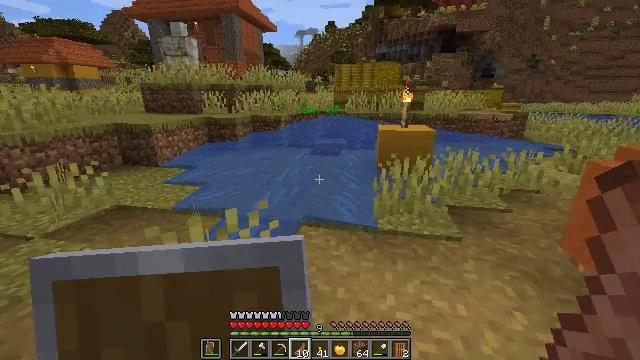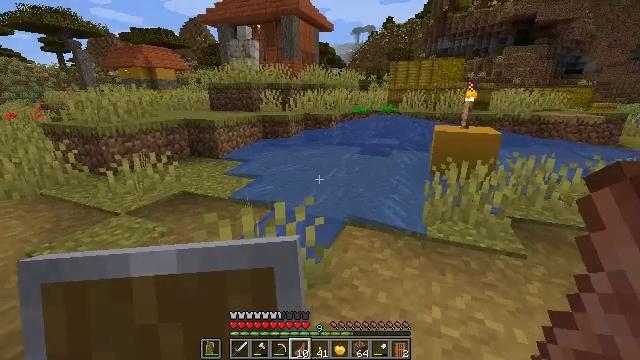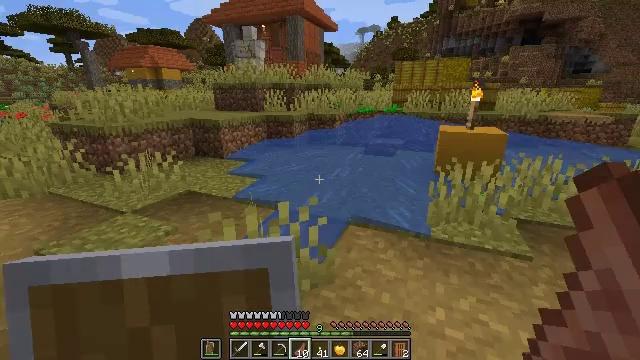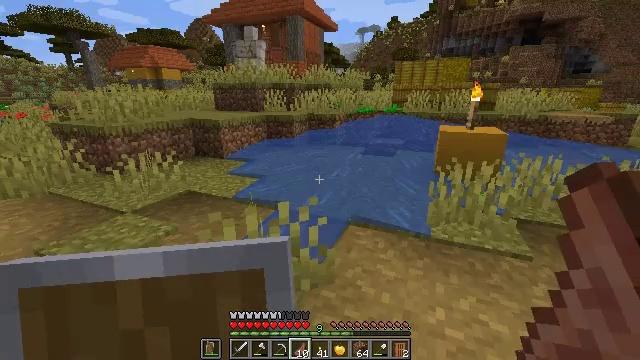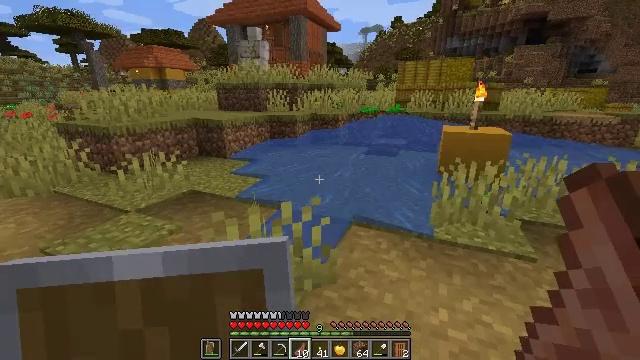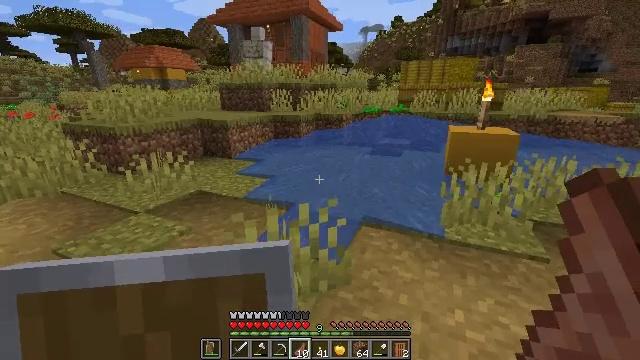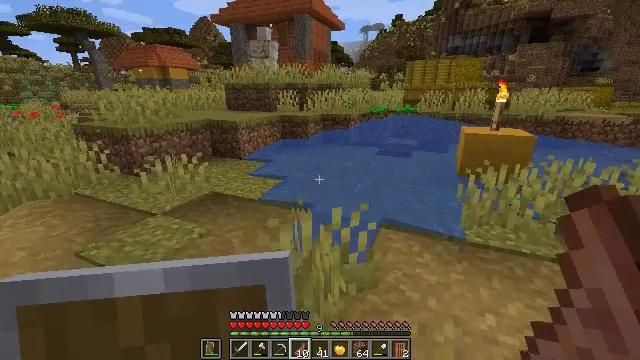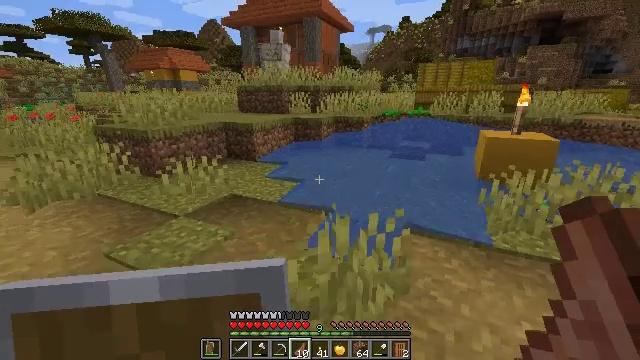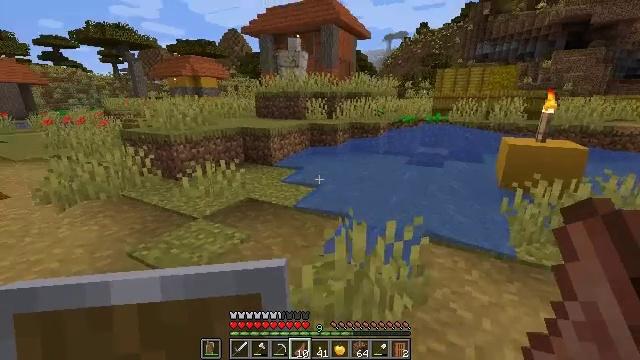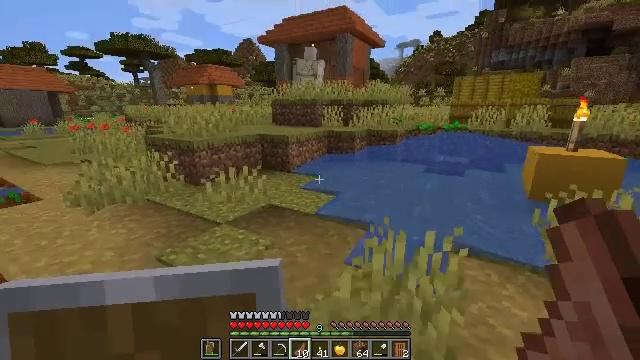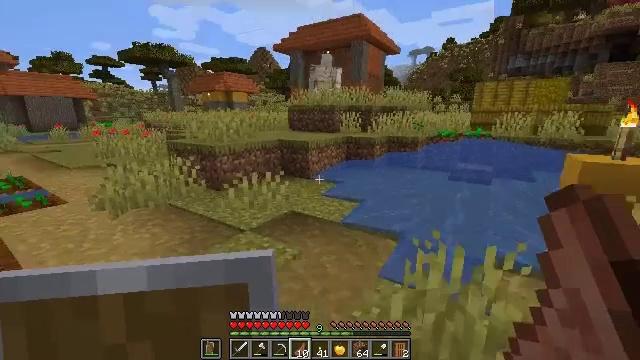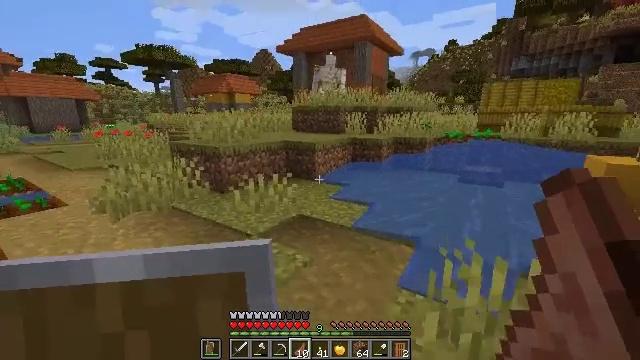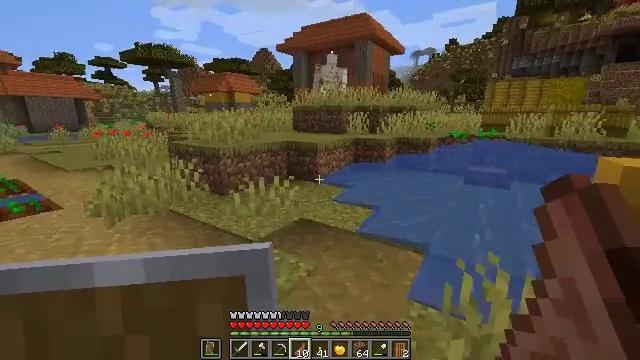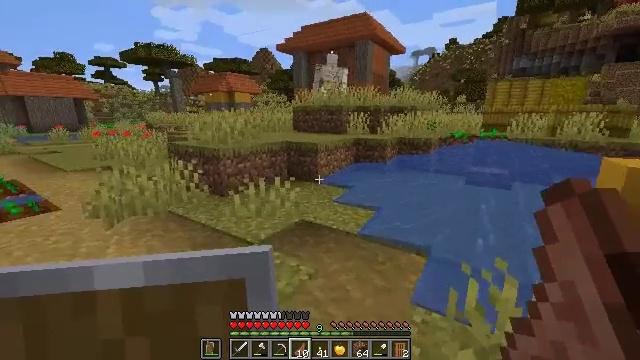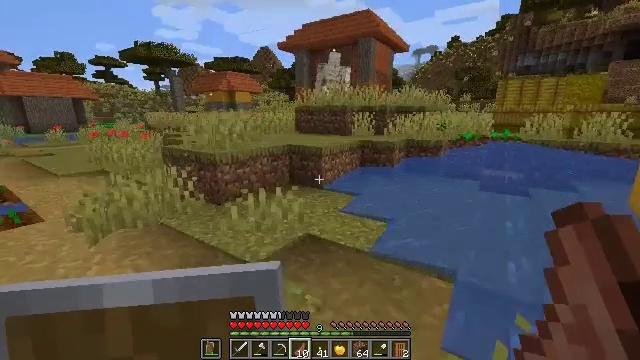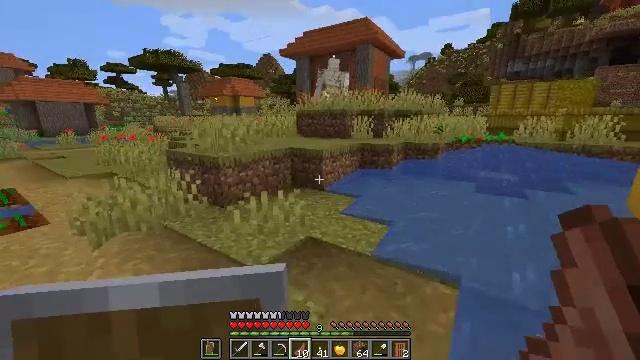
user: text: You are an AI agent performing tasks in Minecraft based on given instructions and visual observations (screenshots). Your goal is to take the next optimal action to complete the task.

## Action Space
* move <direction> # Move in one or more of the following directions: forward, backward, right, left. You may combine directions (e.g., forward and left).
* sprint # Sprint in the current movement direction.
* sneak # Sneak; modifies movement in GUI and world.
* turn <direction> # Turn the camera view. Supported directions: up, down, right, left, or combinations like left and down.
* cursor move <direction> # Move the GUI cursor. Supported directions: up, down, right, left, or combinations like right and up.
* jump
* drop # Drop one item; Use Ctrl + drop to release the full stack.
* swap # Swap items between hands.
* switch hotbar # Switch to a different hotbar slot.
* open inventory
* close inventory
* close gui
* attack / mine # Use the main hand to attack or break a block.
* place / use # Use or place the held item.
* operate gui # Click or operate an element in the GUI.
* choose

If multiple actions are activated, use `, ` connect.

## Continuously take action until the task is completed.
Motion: motion action
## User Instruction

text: Gather smooth stone from the ground.
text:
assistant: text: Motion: turn left
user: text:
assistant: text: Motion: no_op
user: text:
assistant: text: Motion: no_op
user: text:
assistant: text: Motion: move left
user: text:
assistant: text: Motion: move left
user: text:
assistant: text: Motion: move left
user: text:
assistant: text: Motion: move left, turn left
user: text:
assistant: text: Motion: move left, turn left and up
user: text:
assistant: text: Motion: move forward and move left, turn left and up
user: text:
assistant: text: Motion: move forward and move left, turn left and up
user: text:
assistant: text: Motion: move forward
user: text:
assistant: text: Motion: move forward
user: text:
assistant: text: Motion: move forward
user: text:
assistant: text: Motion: move forward, sprint
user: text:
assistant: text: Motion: move forward, sprint
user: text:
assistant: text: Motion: move forward, sprint, turn left
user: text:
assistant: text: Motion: move forward, sprint, turn left
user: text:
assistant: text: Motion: move forward, sprint, turn left and down
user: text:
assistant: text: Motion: move forward, turn left
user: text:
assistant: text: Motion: move forward, turn left
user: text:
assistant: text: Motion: move forward, turn left
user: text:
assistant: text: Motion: move forward, turn left, jump
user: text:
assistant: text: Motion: move forward, turn left, jump
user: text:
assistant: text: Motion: move forward, jump
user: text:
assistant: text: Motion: move forward, jump
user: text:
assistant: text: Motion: move forward, jump
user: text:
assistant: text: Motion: move forward, jump
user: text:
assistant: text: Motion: move forward, jump
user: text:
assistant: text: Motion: move forward and move right, jump
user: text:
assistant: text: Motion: move forward and move right, jump